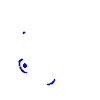
Particle: pion